Question: I'm trying to post custom story with applink. I have defined action type and an object - so user can inside app. Then I defined one step using Object Browser. How can I add applink via Object Browser?
There is a field 'al:android', which I assume needs to be filled with data. There is a hint stating that I should put there JSON object or array. So I did.
'''
{"package":"com.example.myapp","class":"com.example.myapp.MainActivity","app_name":"My Example App"}
'''

Is there a way to make this work?
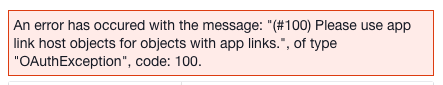
Answer: You can use Facebook Mobile Hosting API to create App Link objects. Here is documentation: <URL>
Should get in return something like this: '{"id":"643402985734299"}', this is the ID of hosted applink - try with it.